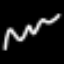
Label: squiggle